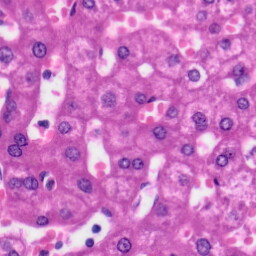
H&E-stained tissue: Liver